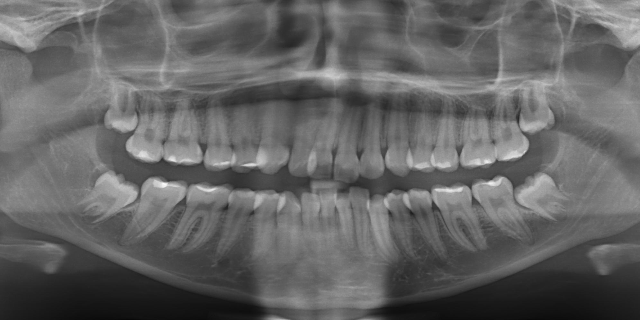
adult